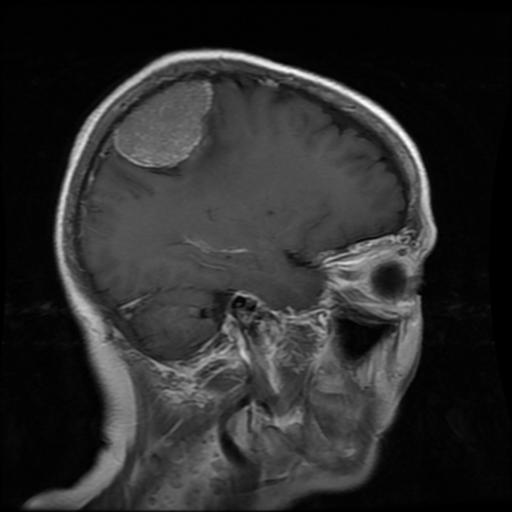
Label: meningioma